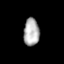
Tissue: prostate
Cell type: Epithelial cells
Senescence score: 0.3533
Nuclear area (px): 427
Mean DAPI intensity: 174.595